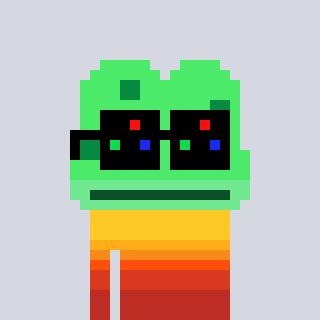
a pixel art character with square black sunglasses, a frog-shaped head and a teal-colored body on a cool background